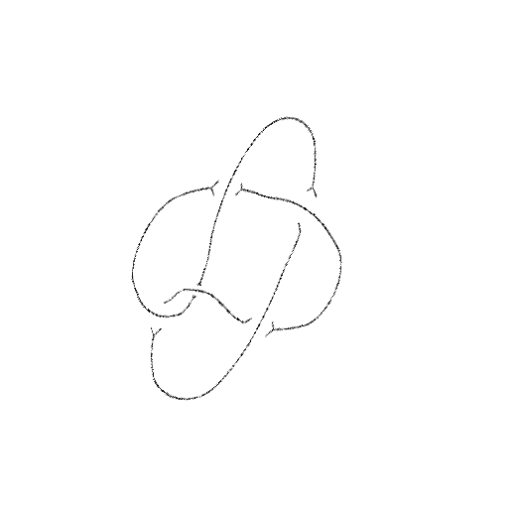
Crossing number: 5